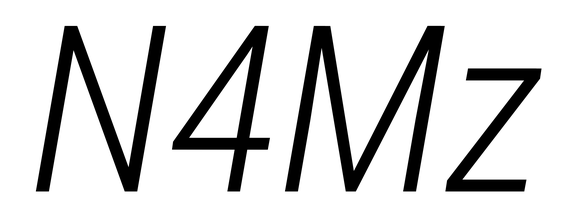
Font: Roboto-Italic_Condensed_Light_Italic